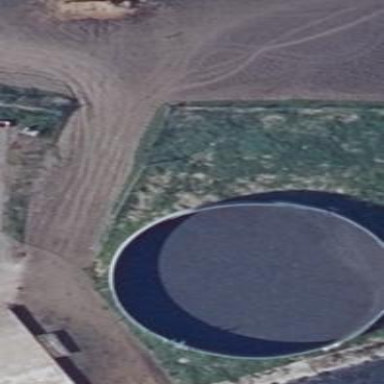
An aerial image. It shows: Storage tank that is man-made.